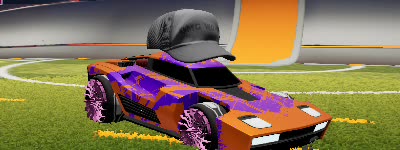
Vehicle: breakout